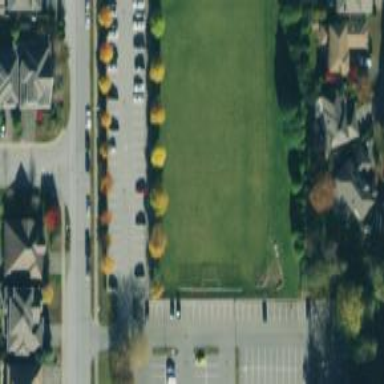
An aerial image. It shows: Soccer pitch designated for leisure and sports activities.